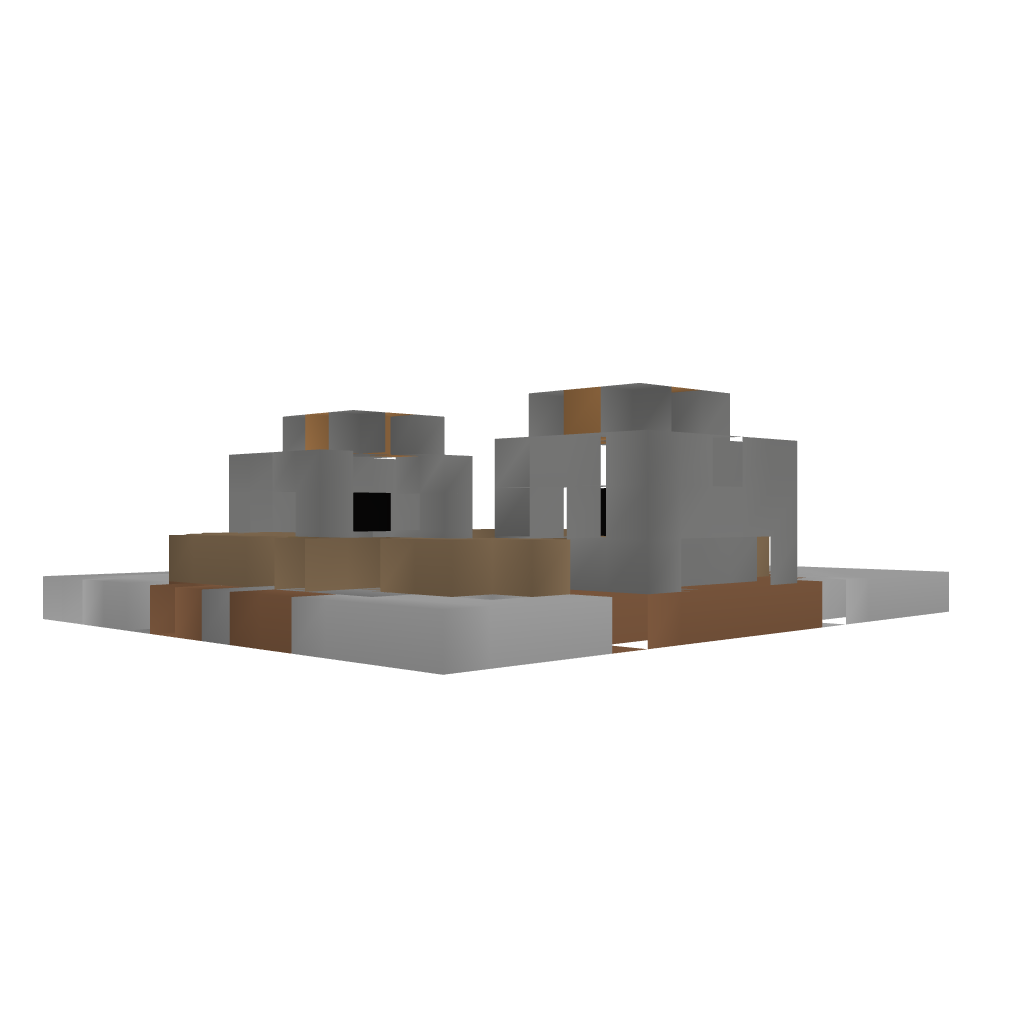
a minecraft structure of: Undead Horse Island!!!